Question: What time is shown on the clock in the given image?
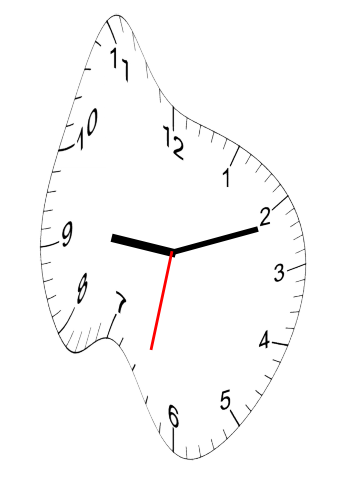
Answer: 09:11:32